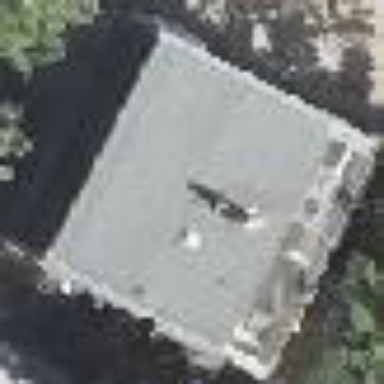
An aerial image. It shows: Residential building with saltbox roof shape.